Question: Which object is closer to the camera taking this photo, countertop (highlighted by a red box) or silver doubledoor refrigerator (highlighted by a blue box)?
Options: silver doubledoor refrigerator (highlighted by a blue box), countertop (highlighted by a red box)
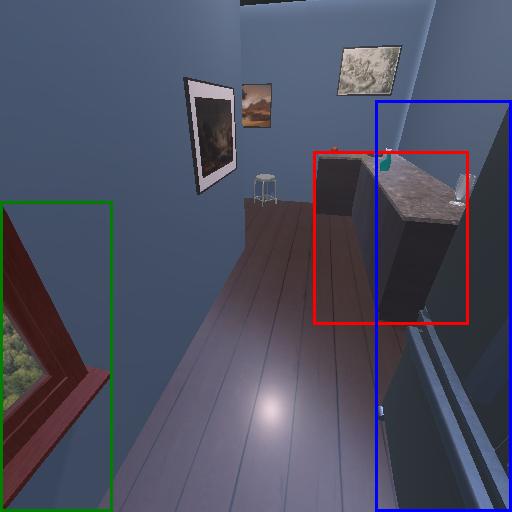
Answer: silver doubledoor refrigerator (highlighted by a blue box)